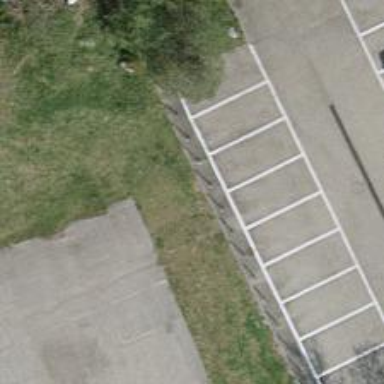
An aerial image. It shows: Bollard.